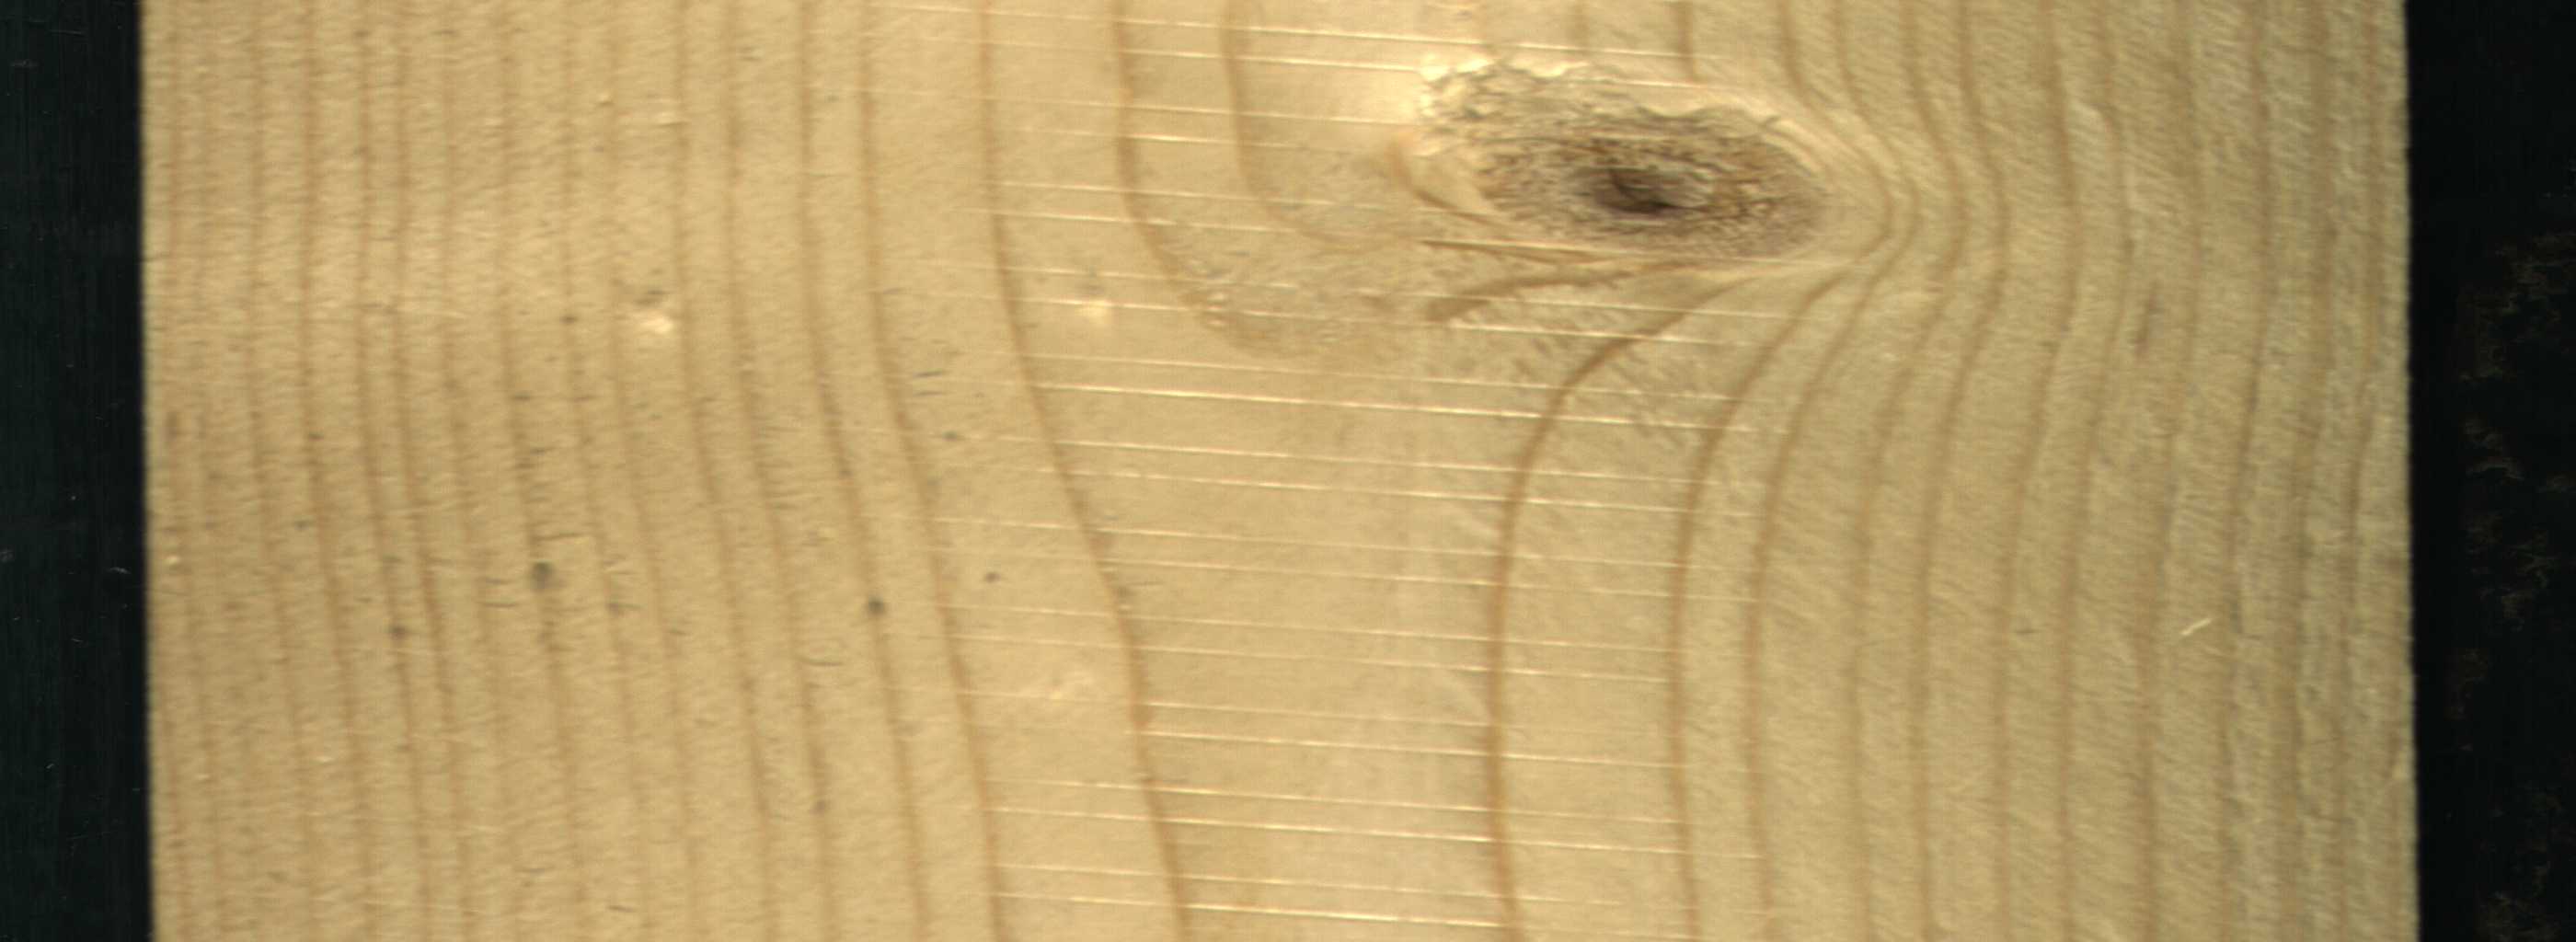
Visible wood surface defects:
knot_with_crack
Live_Knot